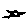
Label: star